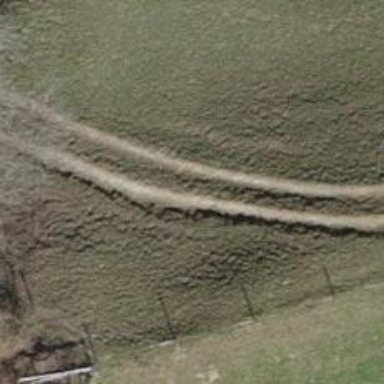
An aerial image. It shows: Gravel track with grade 2 quality.